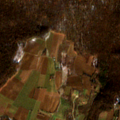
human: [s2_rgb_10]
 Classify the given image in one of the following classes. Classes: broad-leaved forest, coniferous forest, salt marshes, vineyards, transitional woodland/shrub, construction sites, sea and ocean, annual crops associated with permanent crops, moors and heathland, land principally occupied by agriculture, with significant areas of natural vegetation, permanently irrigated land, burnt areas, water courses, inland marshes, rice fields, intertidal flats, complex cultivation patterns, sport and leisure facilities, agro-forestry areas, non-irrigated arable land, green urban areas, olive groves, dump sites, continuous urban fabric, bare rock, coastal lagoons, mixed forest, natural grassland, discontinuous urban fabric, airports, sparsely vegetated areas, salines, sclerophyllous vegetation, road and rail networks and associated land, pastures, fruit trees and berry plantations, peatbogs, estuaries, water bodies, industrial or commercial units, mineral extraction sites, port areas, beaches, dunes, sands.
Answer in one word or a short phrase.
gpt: non-irrigated arable land, complex cultivation patterns, land principally occupied by agriculture, with significant areas of natural vegetation, broad-leaved forest